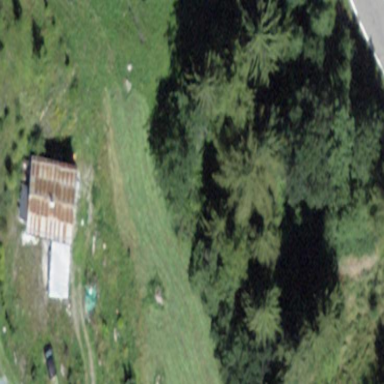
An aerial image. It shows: Forest area.